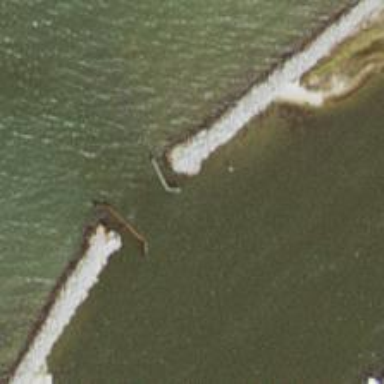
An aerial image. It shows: Breakwater structure.